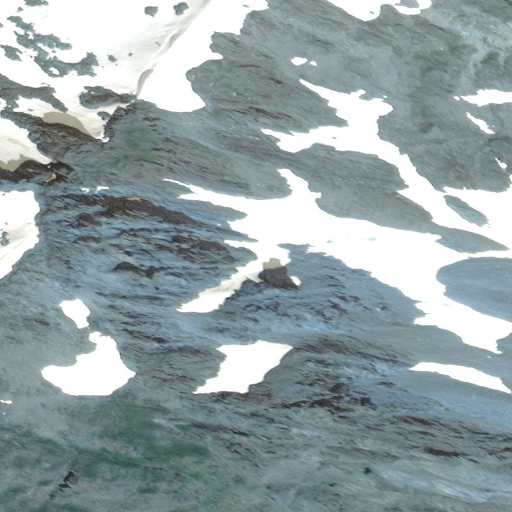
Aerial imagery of mountain in Alaska named Hawthorne Peak containing only unknown